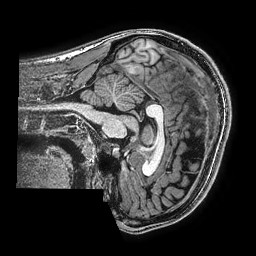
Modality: T1w
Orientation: sagittal
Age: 15
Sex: male
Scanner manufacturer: ge
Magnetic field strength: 3 T
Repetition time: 0.0077 s
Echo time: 0.003436 s